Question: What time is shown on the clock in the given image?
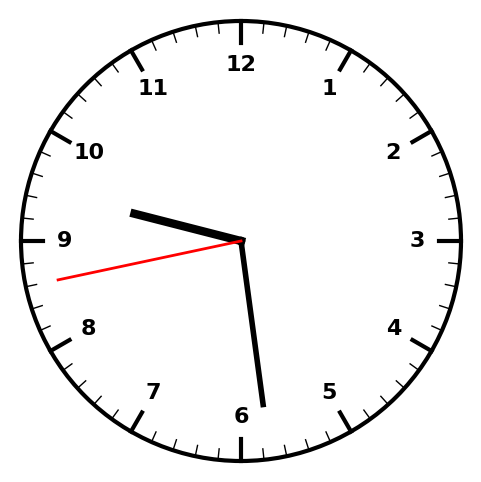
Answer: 09:28:43